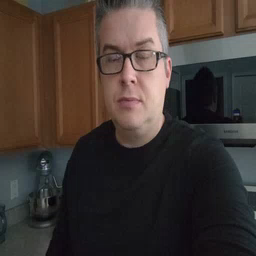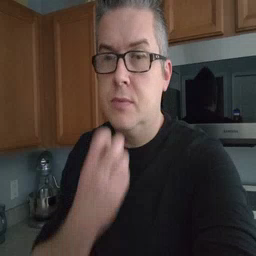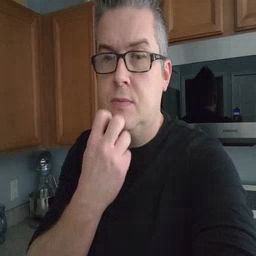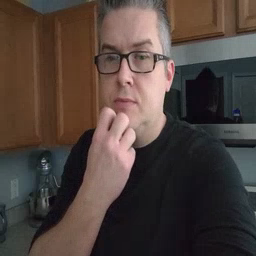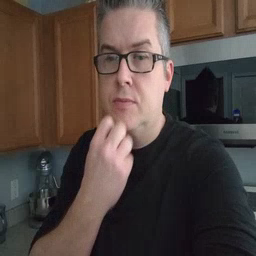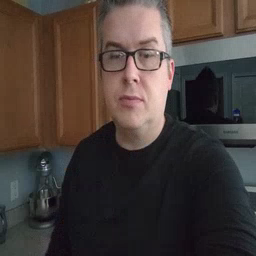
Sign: underwear